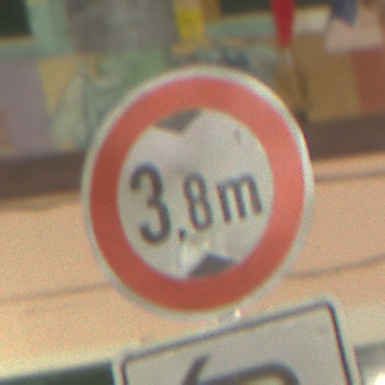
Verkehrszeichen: TatsaechlicheHoehe
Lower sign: RichtungsangabeDurchPfeile2
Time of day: Night
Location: Outdoor (Urban)
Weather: PartlyCloudy
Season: NotSpecified
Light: Artificial